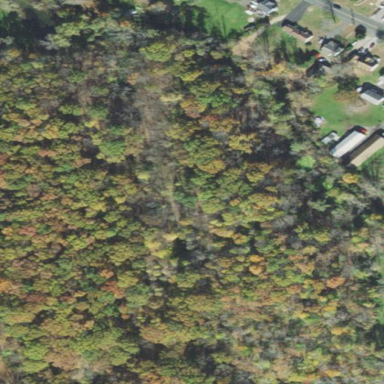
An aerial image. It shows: Existing Preserved Open Space in woodland area.